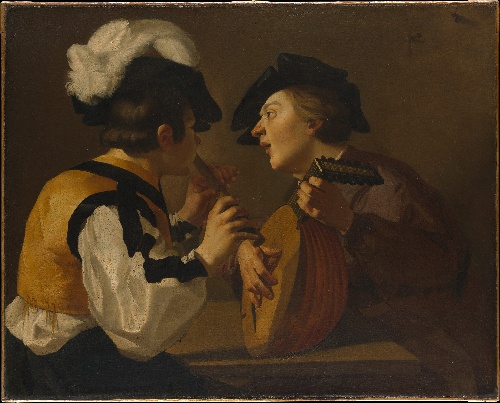
Title: Two Musicians
Artist: Dutch (Utrecht Caravaggist) Painter, 17th century
Date: 17th century
Object type: Painting
Classification: Paintings
Medium: Oil on canvas
Dimensions: 39 x 48 5/8 in. (99 x 123.5 cm)
Department: Robert Lehman Collection
Credit line: Robert Lehman Collection, 1975
Accession year: 1975
Repository: Metropolitan Museum of Art, New York, NY
Tags: Men|Flutes|Lutes|Musicians